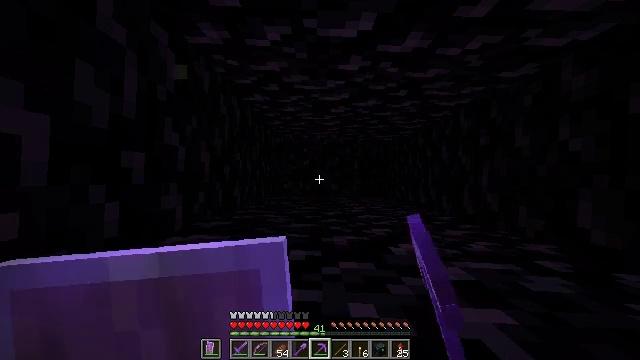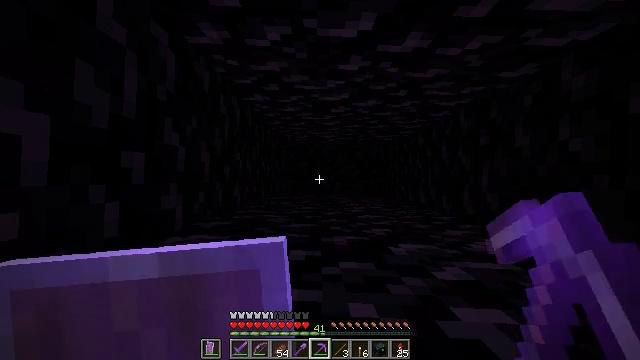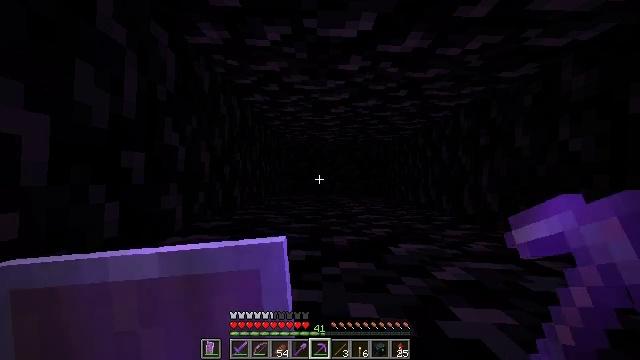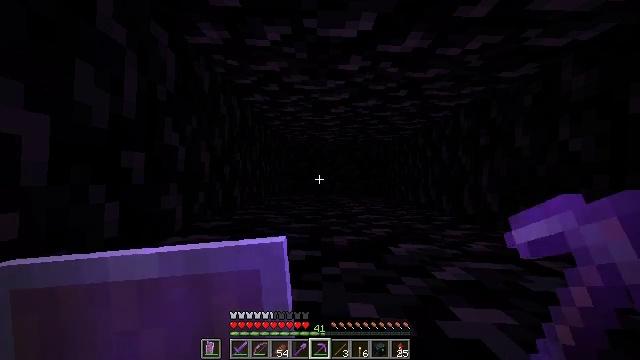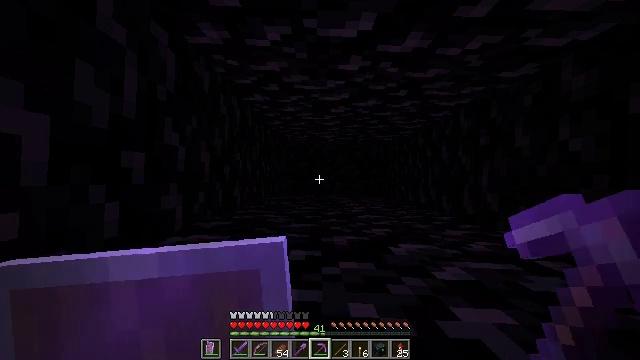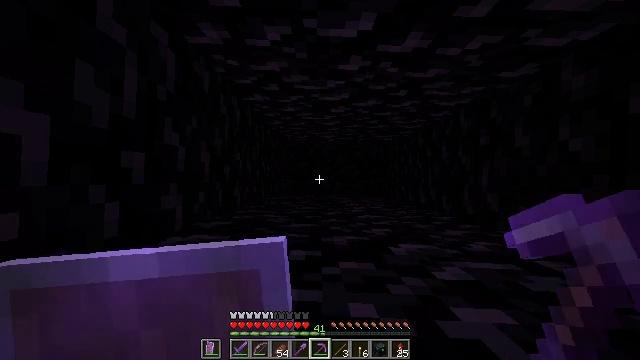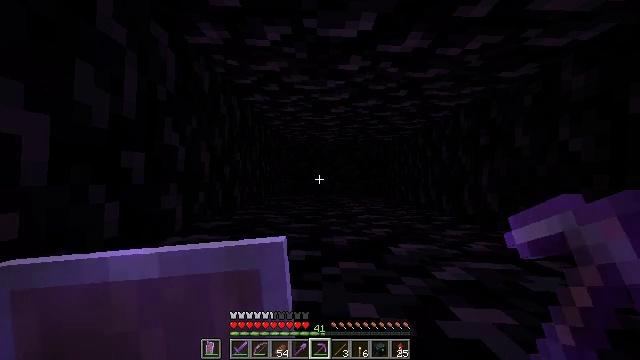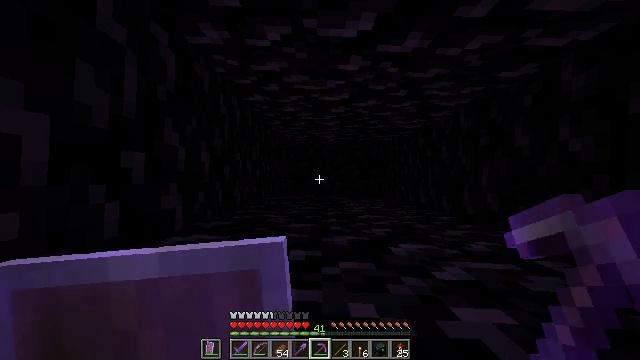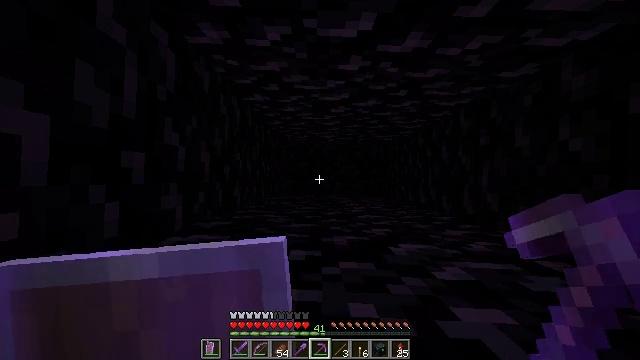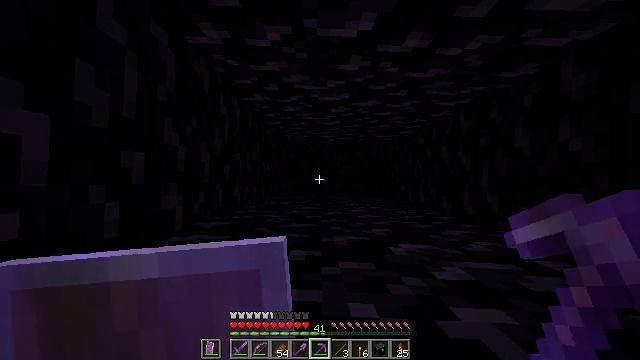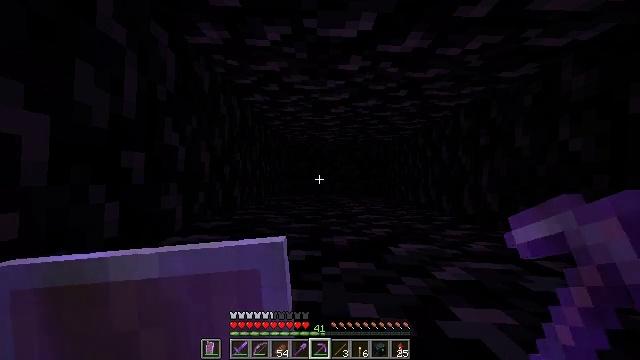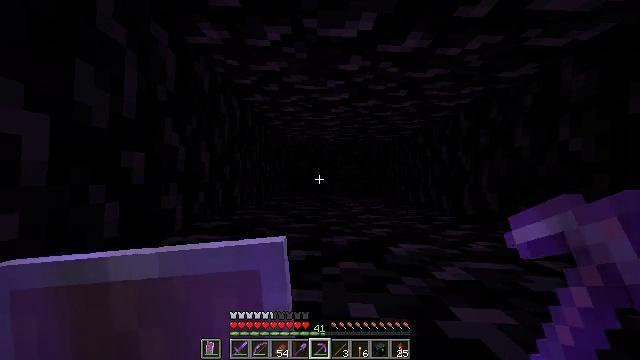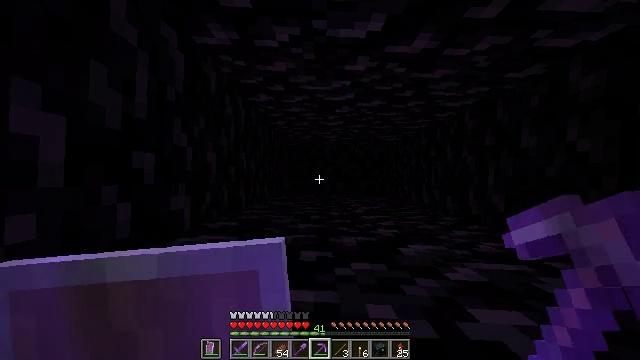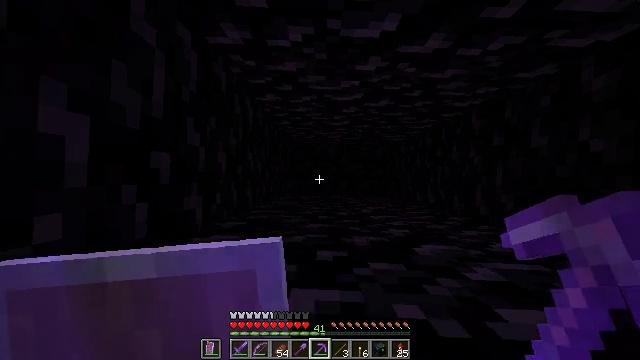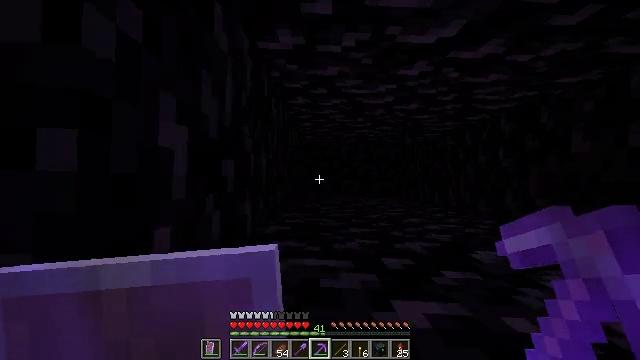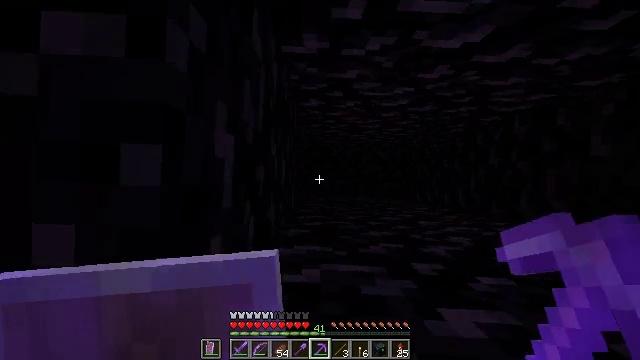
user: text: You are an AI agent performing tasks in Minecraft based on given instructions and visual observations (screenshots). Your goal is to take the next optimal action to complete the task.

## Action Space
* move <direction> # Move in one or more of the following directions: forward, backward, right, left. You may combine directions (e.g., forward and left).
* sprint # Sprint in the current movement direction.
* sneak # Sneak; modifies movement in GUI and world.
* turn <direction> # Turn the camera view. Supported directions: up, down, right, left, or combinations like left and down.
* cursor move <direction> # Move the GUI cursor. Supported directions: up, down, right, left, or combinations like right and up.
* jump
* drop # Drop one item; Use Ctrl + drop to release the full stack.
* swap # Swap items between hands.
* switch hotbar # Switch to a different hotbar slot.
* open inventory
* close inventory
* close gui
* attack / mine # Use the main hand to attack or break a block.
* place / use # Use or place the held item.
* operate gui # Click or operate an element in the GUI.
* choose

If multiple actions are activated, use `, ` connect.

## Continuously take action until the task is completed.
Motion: motion action
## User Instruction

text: Mine the obsidian block.
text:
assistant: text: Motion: attack / mine
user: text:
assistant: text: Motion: attack / mine
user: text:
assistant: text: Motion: attack / mine
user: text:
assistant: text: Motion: attack / mine
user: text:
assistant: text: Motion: attack / mine
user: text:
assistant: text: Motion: attack / mine
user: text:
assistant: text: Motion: attack / mine
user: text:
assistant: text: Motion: attack / mine
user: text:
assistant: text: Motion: attack / mine
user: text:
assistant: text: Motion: attack / mine
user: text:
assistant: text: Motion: attack / mine
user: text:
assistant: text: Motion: move left, attack / mine
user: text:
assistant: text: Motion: move left, attack / mine
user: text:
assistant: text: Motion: move left, attack / mine
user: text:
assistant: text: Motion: move left, attack / mine
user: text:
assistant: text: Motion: attack / mine
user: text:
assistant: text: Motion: attack / mine
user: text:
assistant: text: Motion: attack / mine
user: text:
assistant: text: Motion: attack / mine
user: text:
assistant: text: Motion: attack / mine
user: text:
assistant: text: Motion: attack / mine
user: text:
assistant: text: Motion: attack / mine
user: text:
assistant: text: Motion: attack / mine
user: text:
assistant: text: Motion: attack / mine
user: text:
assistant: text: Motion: attack / mine
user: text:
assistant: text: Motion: attack / mine
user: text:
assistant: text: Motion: attack / mine
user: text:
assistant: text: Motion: attack / mine
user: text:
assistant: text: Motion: attack / mine
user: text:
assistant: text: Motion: attack / mine